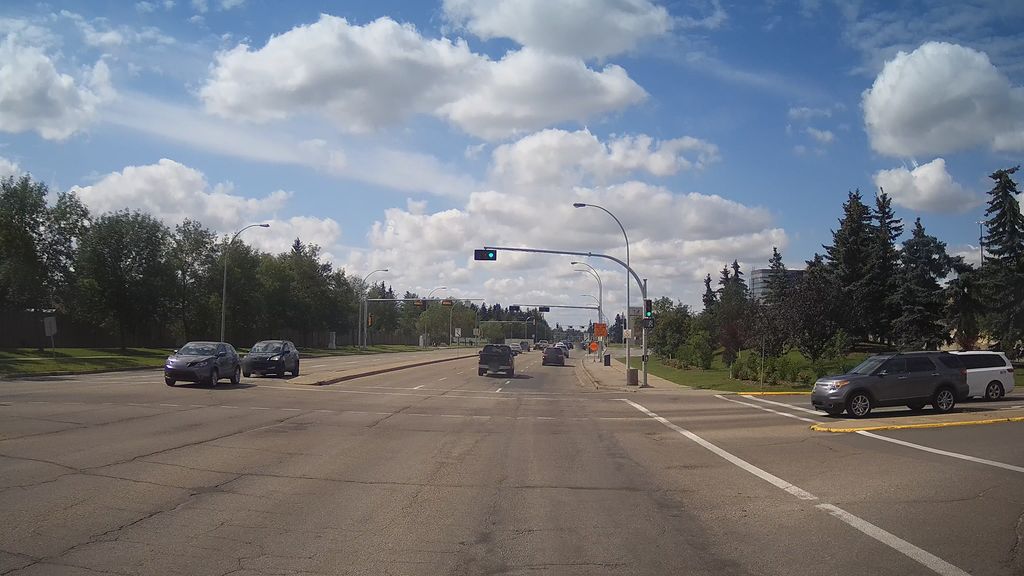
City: edmonton